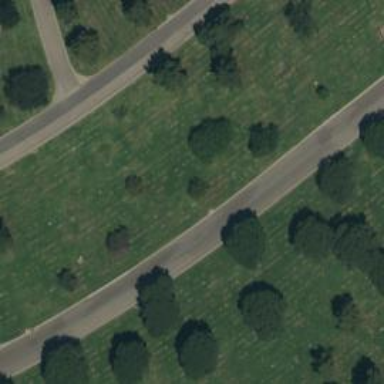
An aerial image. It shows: Sector within cemetery.